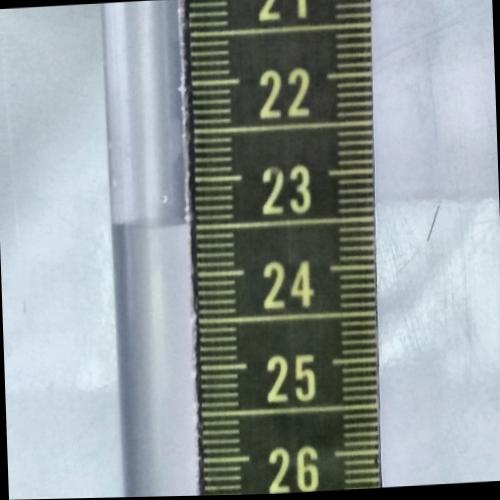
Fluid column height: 23.5 cm